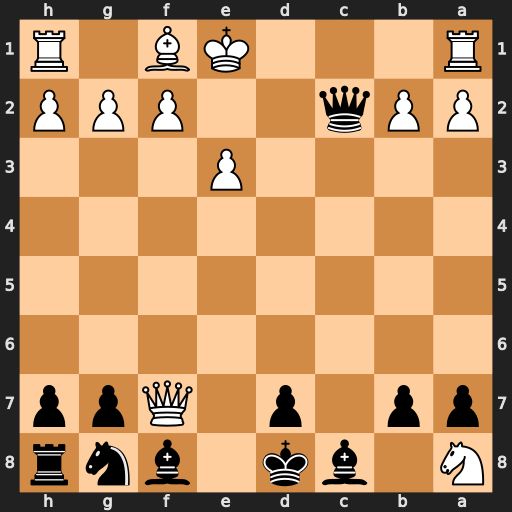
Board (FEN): N1bk1bnr/pp1p1Qpp/8/8/8/4P3/PPq2PPP/R3KB1R
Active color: b
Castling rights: KQ
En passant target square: -
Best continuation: Bb4#